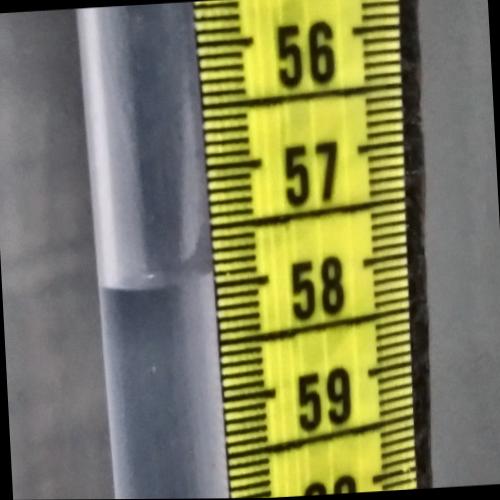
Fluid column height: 57.9 cm